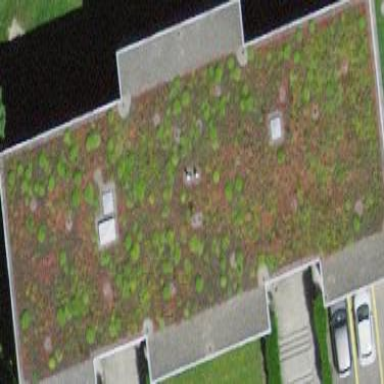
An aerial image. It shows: Building with flat roof.